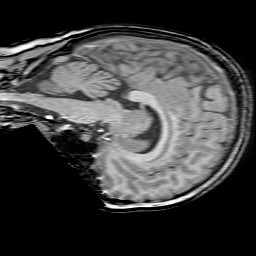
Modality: T1w
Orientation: sagittal
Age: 10
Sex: female
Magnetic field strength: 3 T